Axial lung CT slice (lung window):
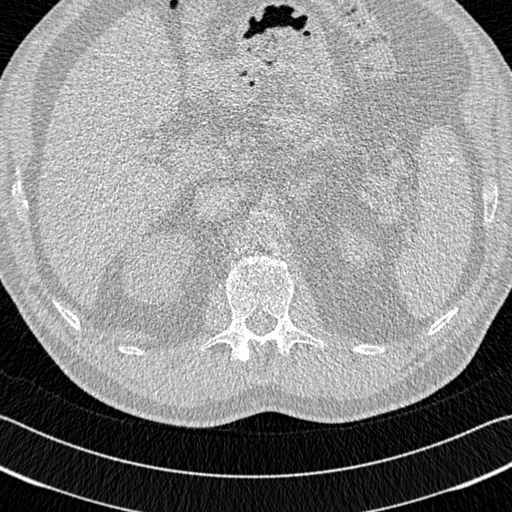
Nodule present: no